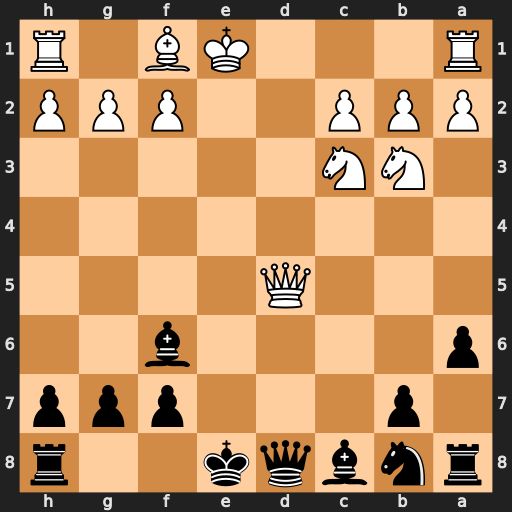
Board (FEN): rnbqk2r/1p3ppp/p4b2/3Q4/8/1NN5/PPP2PPP/R3KB1R
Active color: b
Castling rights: KQkq
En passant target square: -
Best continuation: Bxc3+ bxc3 Qxd5